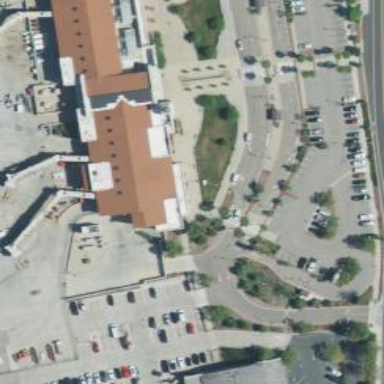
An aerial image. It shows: Car rental facility.